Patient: sex M, age 57
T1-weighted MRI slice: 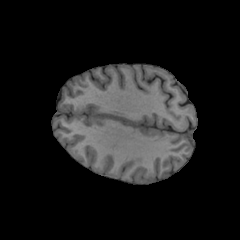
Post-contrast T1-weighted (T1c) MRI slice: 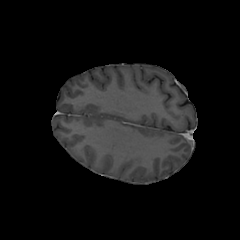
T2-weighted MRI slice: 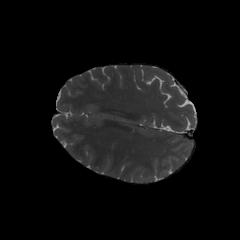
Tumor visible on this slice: no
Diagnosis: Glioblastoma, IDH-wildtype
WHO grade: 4